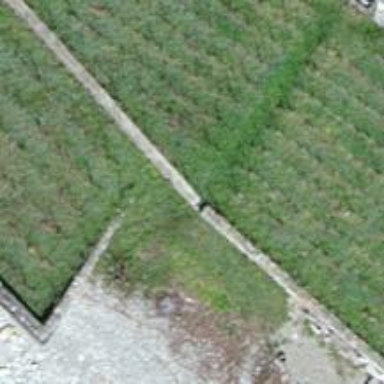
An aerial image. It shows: Retaining wall.